Question: I'm trying to change the legend in my figure and I've never had this much trouble before. I want 1) no title & 2) instead of the variable values "s1, s2, s3" I want "serotype 1,2,3".
I know i can just relabel the factor but I don't want to do that because I'm stubborn also I don't like having spaces in my variable values
why isn't scale_shape_manual working?
'''
ggplot()+
geom_point(data=seromelt, aes(x=X, y=value, color=variable, group=variable),
stat= 'identity', size=2, position=position_dodge(width =.2)) +
geom_errorbar(data=tbl1, aes(x=X, y=value, color=variable, ymin=value-se, ymax= value+se),
width= 0, size=1, position=position_dodge(width =.2)) +
ylab("Percent") +
scale_y_continuous(breaks=seq(0,100,10)) +
xlab("Health Zone") +
scale_shape_manual(name="",
breaks= c("s1", "s2", "s3"),
labels= c("Serotype 1", "Serotype 2", "Serotype 3")) +
theme_bw() +
theme(panel.grid.major.y = element_blank(),
axis.text.x = element_text(size=12),
axis.text.y = element_text(size=12),
legend.text =element_text(size=12)) +
coord_flip()
'''
current outcome:

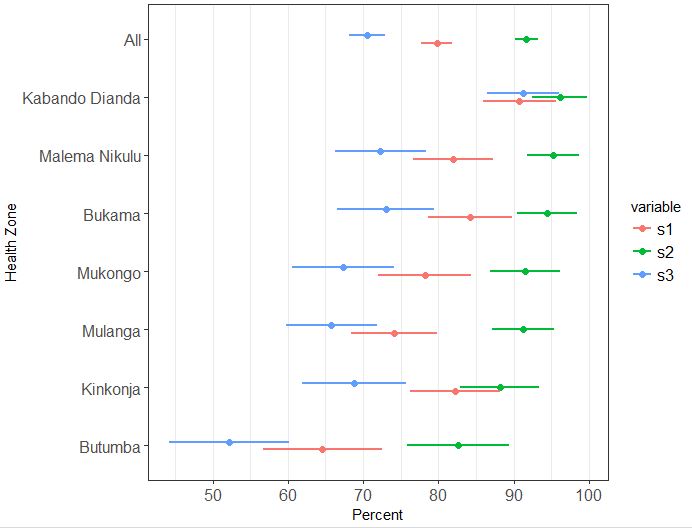
Answer: It needs to be scale_colour_discrete. Try this:
'''
{the rest of ggplot} + scale_colour_discrete(name = "",
breaks=c("s1", "s2", "s3"),
labels=c("Serotype 1", "Serotype 2", "Serotype 3"))
'''